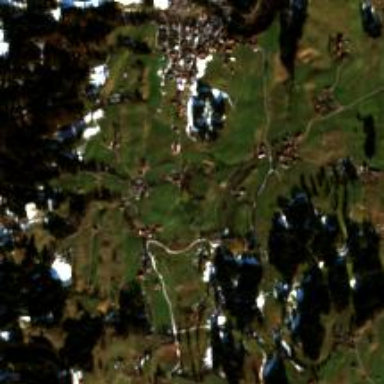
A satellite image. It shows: Small hamlet.